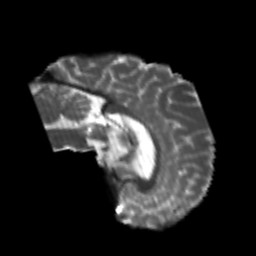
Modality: T2w
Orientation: sagittal
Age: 21
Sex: male
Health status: healthy
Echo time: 0.074 s